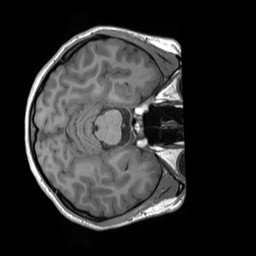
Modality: T1w
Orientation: axial
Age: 21
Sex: female
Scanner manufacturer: siemens
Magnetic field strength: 3 T
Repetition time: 1.8 s
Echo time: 0.00232 s